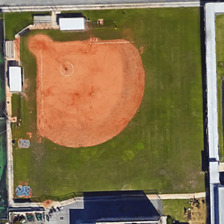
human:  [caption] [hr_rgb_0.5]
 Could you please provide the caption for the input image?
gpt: a baseball field is near several buildings and a road .

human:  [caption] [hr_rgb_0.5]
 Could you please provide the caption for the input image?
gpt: a baseball field is near several buildings and a road .

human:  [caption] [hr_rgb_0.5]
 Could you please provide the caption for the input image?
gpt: a baseball field is near several buildings and a road .

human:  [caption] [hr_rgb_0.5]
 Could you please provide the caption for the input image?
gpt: a baseball field is near several buildings and a road .

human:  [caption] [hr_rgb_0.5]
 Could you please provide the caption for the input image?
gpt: a baseball field is near several buildings and a road .